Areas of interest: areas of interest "Ski Resort"
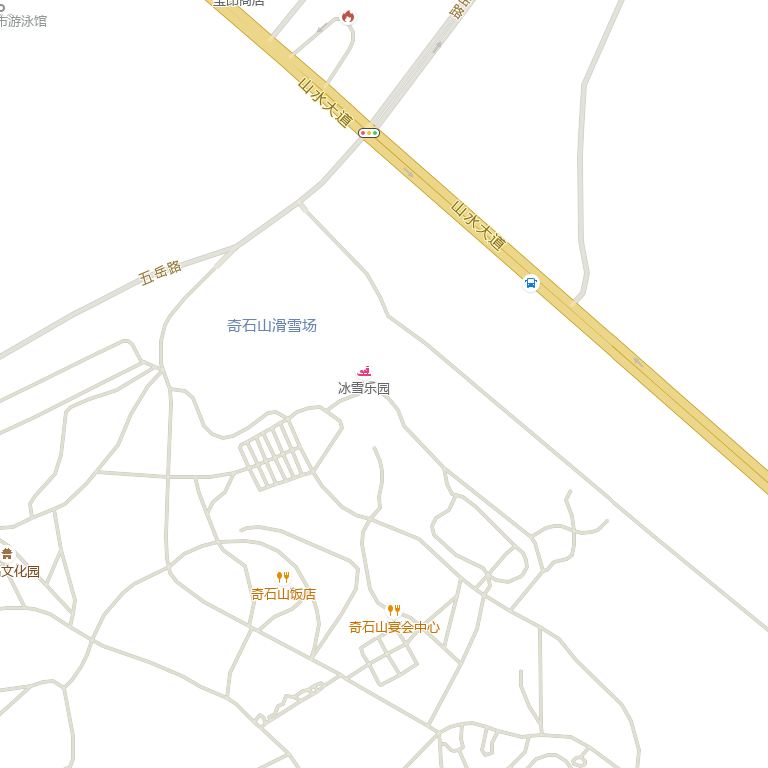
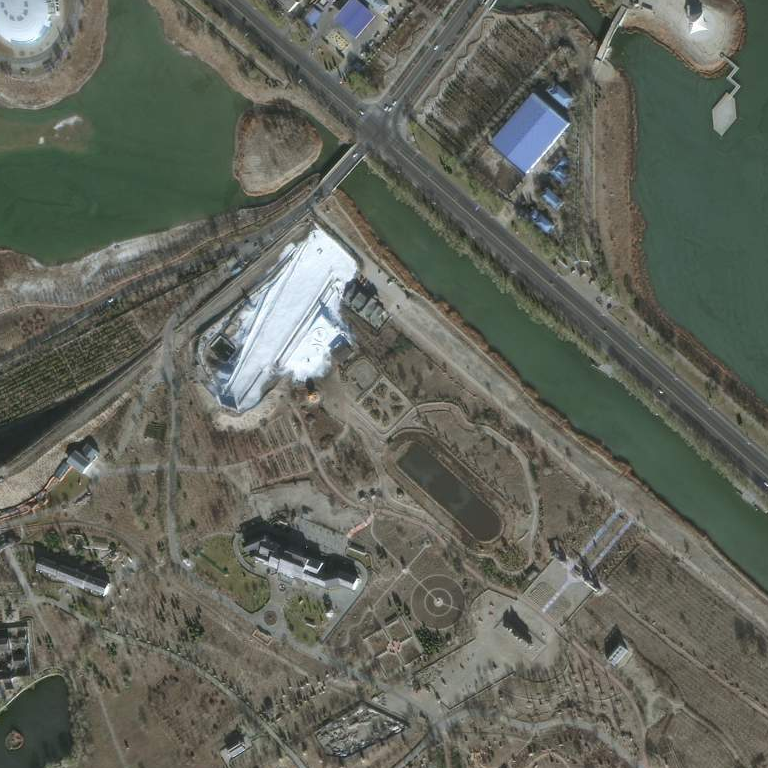